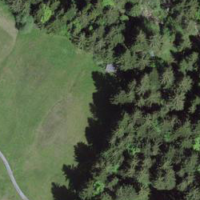
EUNIS habitat code: 43
Species observed at this site:
Parnassia palustris